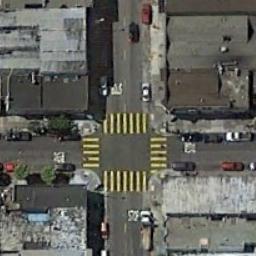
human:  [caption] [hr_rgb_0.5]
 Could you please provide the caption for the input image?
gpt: An intersection with normal traffic is between some dense buildings .

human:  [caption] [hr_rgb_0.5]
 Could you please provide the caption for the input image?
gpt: There are many buildings beside the intersection .

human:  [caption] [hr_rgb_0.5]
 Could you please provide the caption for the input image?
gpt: There are many moving and waiting vehicles on the road at the intersection, Many buildings and some trees around the intersection .

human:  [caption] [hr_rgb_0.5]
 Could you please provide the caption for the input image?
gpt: There aren't many cars at the intersection .

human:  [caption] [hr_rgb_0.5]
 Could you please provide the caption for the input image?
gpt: There are buildings around the intersection with yellow crosswalks .